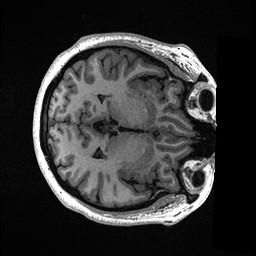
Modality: T1w
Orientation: axial
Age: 21
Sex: female
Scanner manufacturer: ge
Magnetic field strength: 3 T
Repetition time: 0.006952 s
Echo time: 0.00292 s